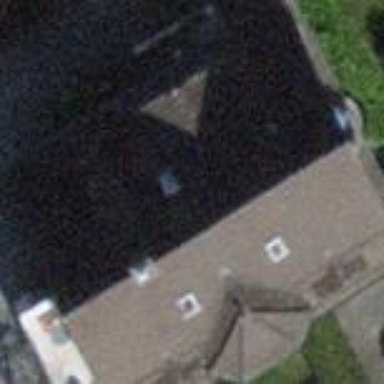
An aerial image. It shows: Detached building with gambrel roof.